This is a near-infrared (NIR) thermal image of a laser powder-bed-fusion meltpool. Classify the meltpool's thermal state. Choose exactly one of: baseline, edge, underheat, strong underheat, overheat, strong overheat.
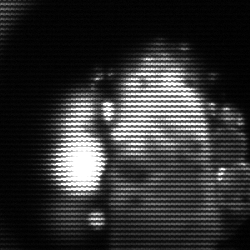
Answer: strong underheat